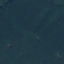
Label: Forest